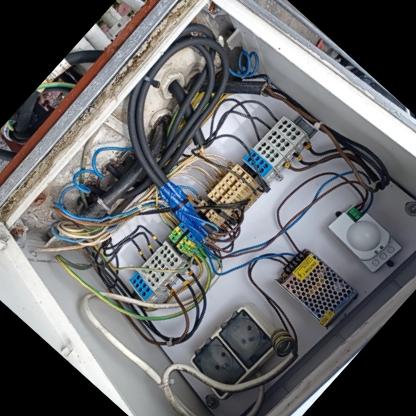
Klasa: inne